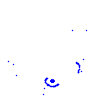
Particle: proton